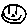
Label: smiley face